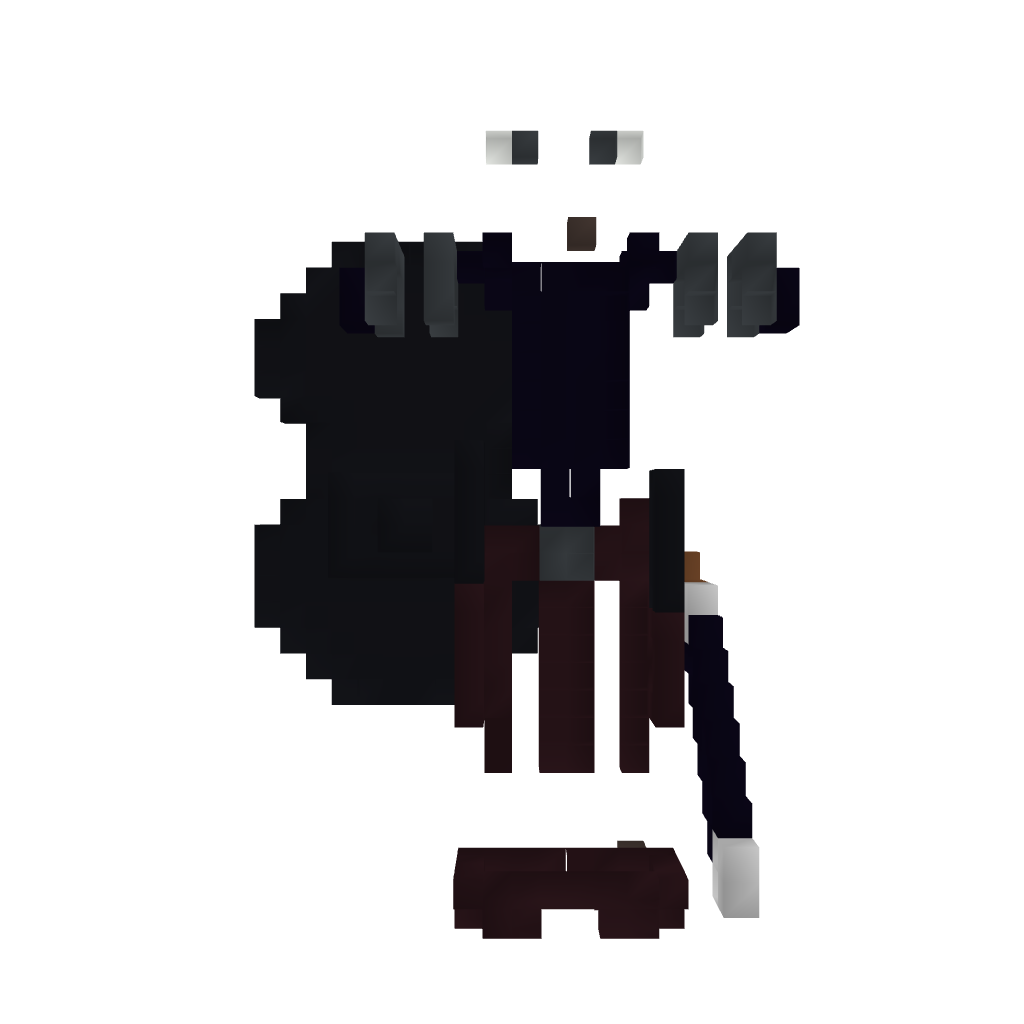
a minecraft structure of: Myrmidon Statue